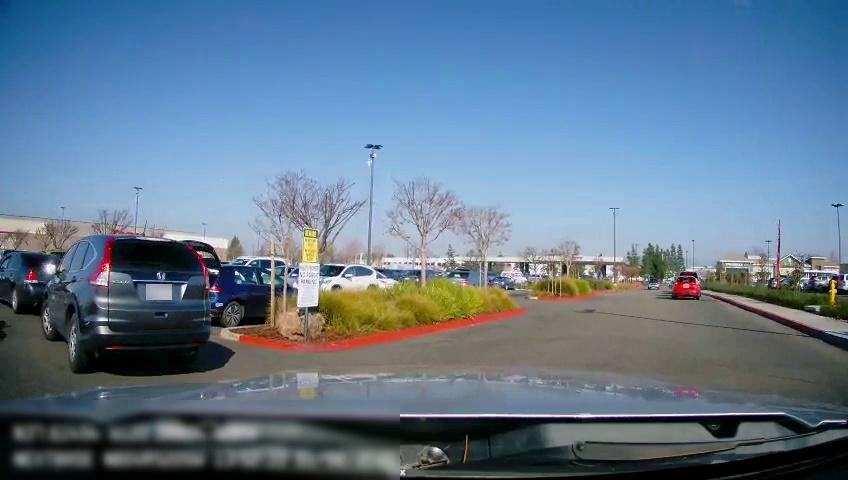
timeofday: Day
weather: Sunny
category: Drivable Space
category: Vehicles | Car
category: Vehicles | SUV
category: Vehicles | SUV
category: Vehicles | Car
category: Vehicles | Car
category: Vehicles | Car
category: Vehicles | Car
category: Vehicles | Car
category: Vehicles | Car
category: Vehicles | Van
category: Vehicles | Car
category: Vehicles | Car
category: Vehicles | SUV
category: Vehicles | Car
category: Traffic | Signs
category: Traffic | Signs